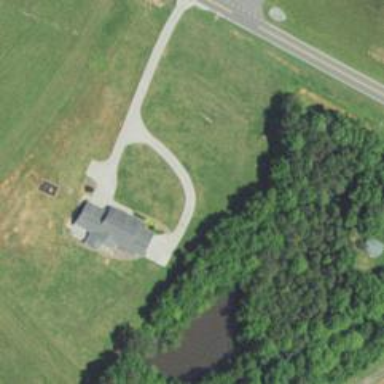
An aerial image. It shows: Driveway leading to service road.